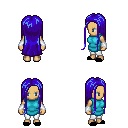
a pixel art fantasy rpg character, female body template, human, tanned skin, teal tunic, white pants, blue extra-long hairstyle, white cloth bracers, black slippers, four views (front, back, left, right), 2x2 character sprite sheet, small pixel art, hard edges, no anti-aliasing